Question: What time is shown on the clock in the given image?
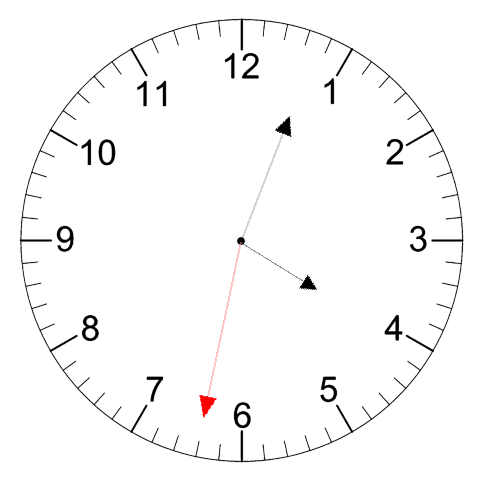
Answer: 04:03:32